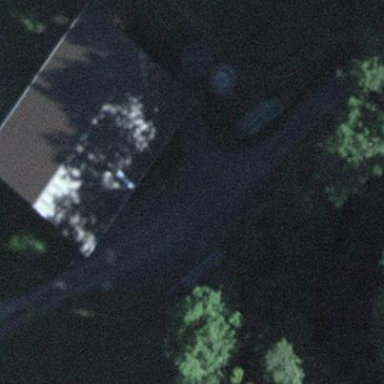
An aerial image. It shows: Barn.